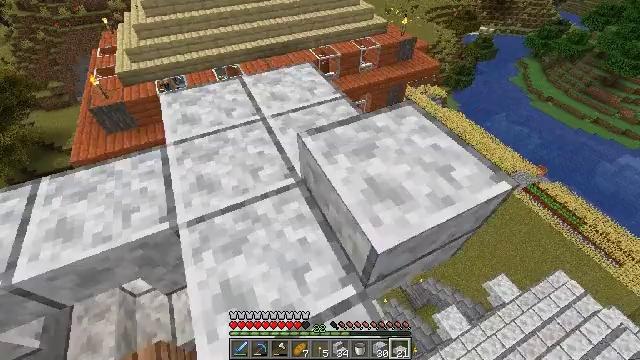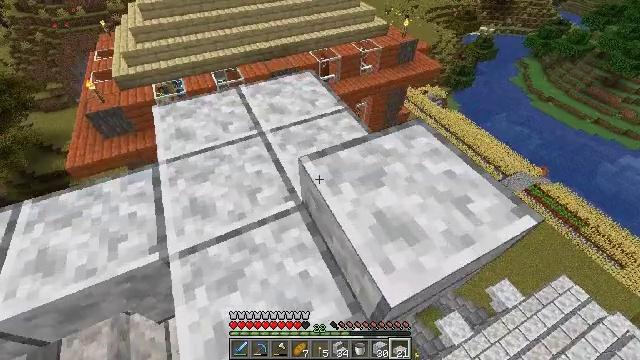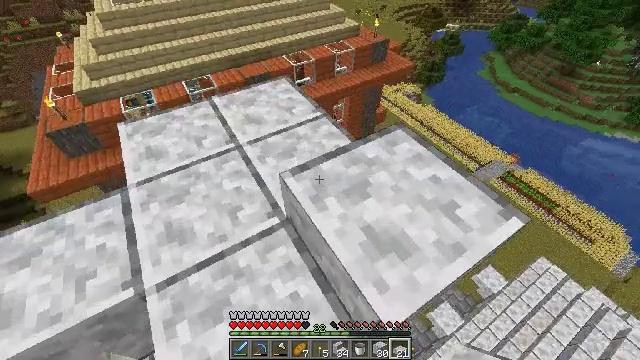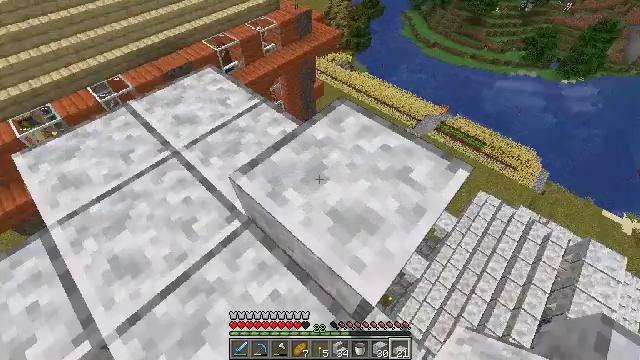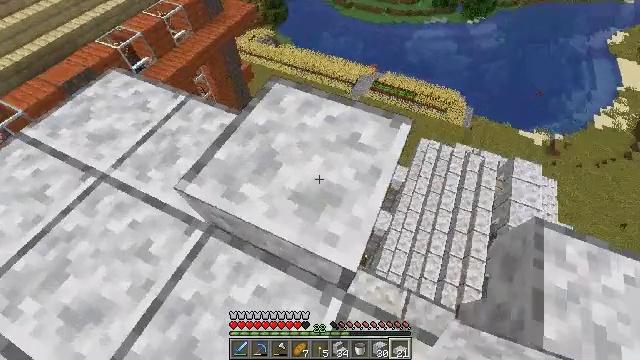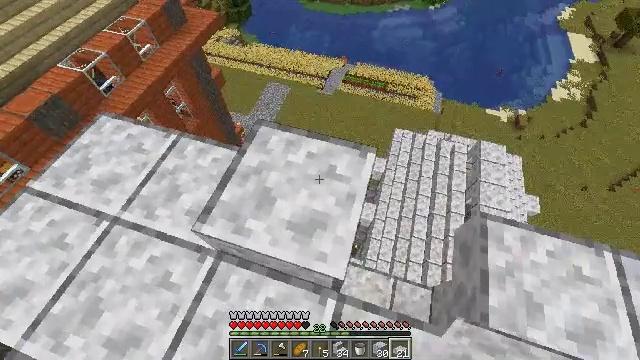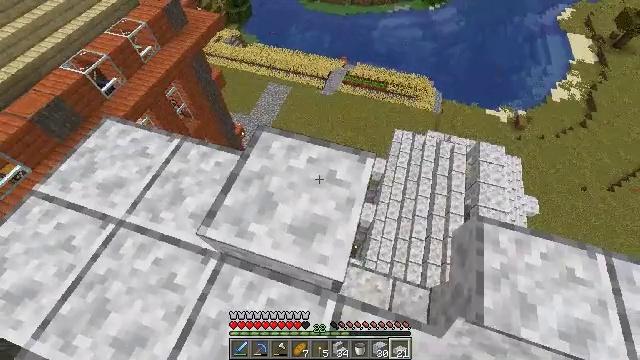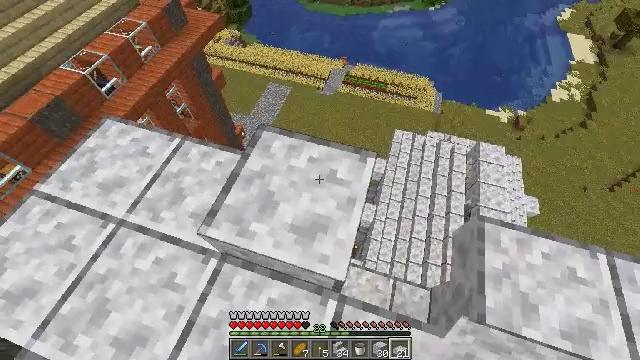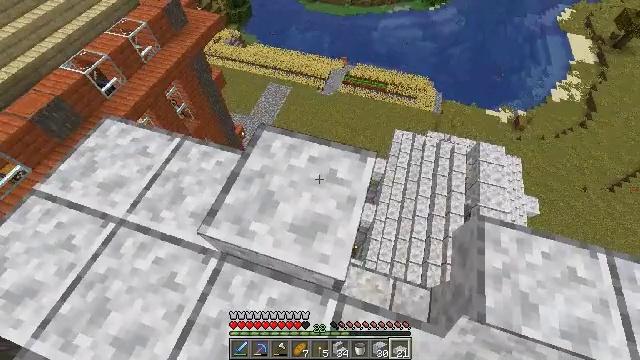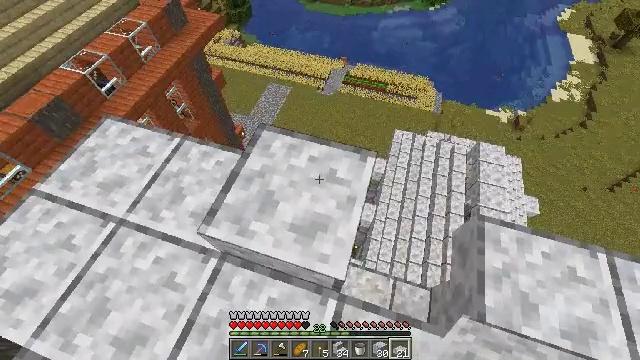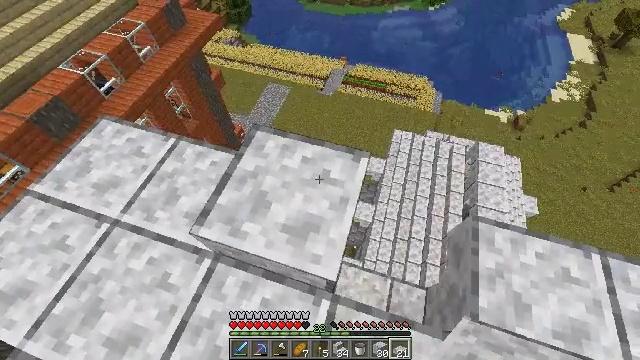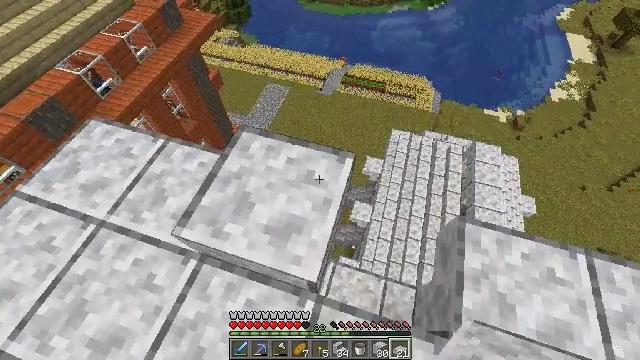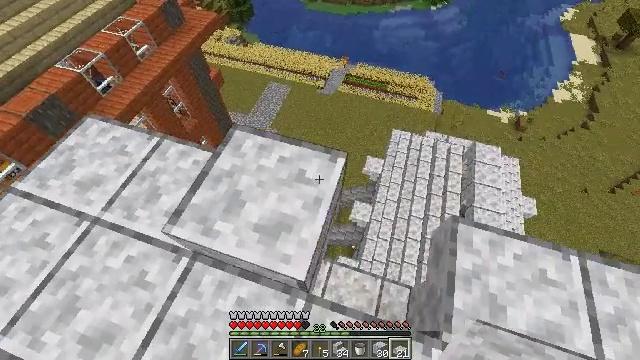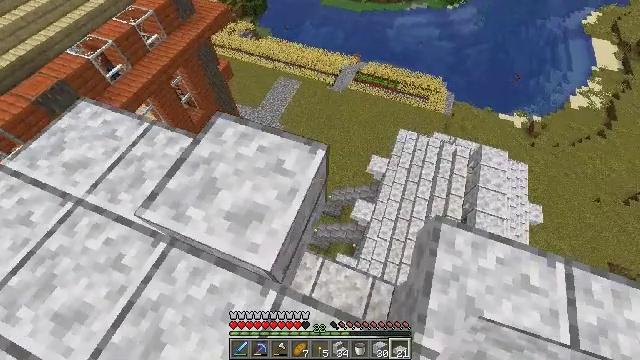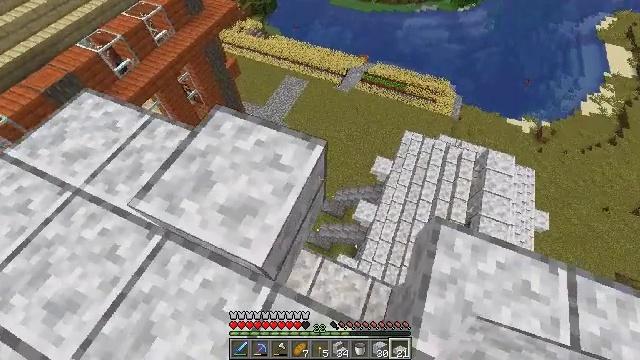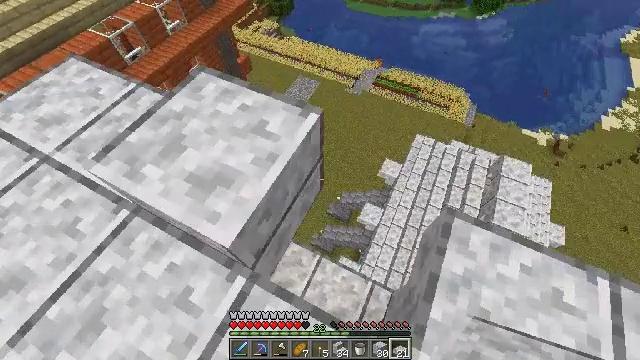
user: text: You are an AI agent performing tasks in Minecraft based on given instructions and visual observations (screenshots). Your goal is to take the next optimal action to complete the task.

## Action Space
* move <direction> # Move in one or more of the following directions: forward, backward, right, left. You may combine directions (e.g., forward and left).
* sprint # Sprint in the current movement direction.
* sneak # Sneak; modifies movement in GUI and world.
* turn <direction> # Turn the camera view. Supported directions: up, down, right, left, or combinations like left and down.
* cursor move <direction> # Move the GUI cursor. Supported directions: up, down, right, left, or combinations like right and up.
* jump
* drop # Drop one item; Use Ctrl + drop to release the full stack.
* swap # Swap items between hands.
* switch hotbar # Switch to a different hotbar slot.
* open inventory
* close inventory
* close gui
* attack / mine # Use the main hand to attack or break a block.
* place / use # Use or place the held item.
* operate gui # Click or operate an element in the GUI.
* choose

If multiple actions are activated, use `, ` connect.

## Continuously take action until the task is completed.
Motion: motion action
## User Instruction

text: Attack the polished diorite slab to collect it.
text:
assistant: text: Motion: move forward
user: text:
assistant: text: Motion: turn right
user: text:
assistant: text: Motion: turn right and down
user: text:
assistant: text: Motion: turn right and down
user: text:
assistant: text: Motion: turn right and down
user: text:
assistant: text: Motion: no_op
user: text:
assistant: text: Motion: no_op
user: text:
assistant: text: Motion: no_op
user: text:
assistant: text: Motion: no_op
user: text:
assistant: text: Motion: move right
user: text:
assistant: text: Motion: move right
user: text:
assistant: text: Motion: move right
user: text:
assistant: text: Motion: turn left
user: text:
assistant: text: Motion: turn left
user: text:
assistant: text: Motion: turn left
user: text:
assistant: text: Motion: turn left and up
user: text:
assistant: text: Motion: turn left and up
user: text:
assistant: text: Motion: turn left
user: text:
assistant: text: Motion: switch to hotbar 2
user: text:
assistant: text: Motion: switch to hotbar 2
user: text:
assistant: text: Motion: turn left
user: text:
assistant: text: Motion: turn left
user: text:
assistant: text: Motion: turn left
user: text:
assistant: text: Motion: turn left, attack / mine
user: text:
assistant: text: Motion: attack / mine
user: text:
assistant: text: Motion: attack / mine
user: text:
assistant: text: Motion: attack / mine
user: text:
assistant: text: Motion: attack / mine
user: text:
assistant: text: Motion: attack / mine
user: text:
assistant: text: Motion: attack / mine